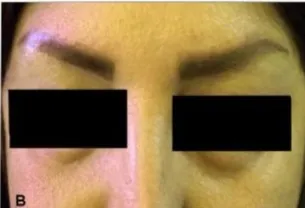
Disappearance of eyebrow inflammation and erythematous papules after Adalimumab administration.
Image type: medical_photograph (skin_photograph)